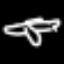
Label: airplane